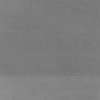
Label: dusty